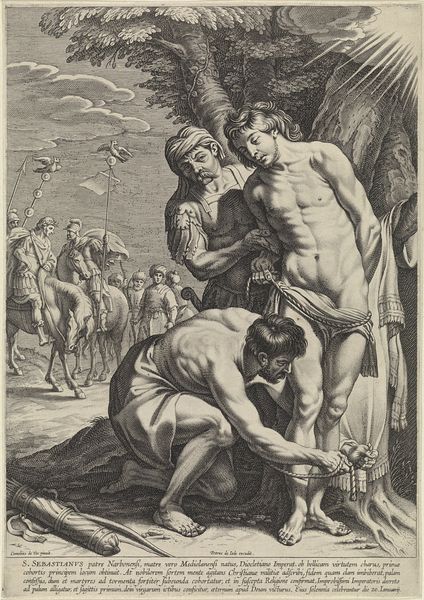
Titel: Martelaarschap van H. Sebastiaan
Künstler: Egbert van Panderen
Standort: Amsterdam
Institution: Rijksmuseum
Schlagwörter: gravure, orientalisme, renaissance, estampe, saint-sébastien, martyrologie, néo-classicisme